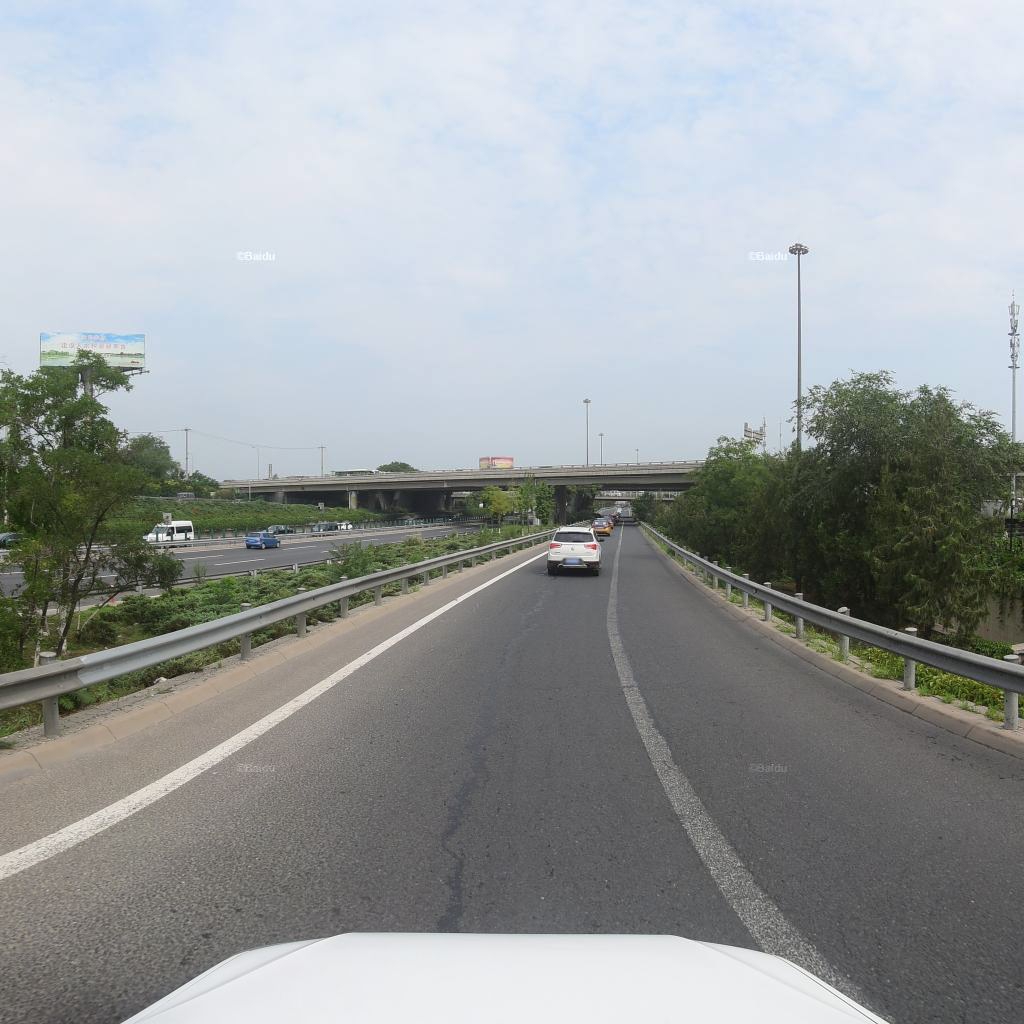
Region: Fengtai
Road damage annotations: longitudinal patch